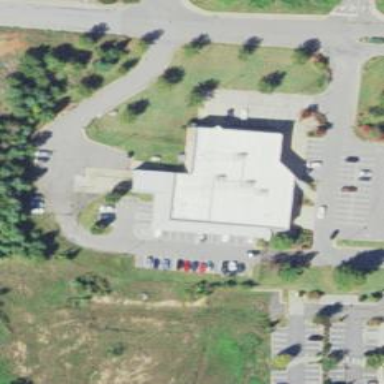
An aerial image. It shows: Post office building.